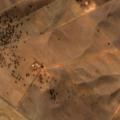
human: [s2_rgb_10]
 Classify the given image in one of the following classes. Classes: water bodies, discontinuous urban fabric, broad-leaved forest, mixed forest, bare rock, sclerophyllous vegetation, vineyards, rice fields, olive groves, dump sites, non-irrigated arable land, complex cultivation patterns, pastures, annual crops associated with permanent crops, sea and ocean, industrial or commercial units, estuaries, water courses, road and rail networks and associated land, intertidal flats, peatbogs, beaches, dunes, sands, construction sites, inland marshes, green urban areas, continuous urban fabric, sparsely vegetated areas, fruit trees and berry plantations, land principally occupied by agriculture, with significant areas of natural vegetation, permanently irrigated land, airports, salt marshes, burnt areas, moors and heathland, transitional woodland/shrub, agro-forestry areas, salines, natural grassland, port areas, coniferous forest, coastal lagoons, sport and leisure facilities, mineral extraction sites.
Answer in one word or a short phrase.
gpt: non-irrigated arable land, agro-forestry areas